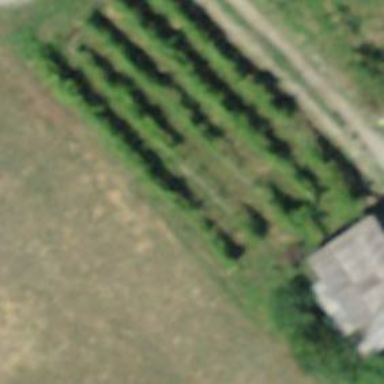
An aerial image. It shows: Vineyard where grapes are grown.